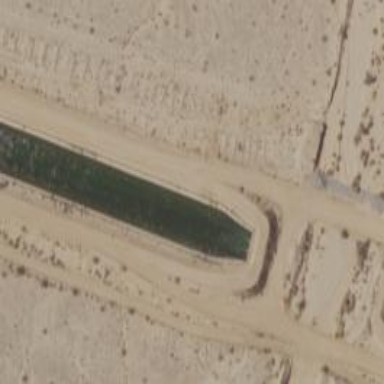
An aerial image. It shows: Culvert tunnel for water canal.